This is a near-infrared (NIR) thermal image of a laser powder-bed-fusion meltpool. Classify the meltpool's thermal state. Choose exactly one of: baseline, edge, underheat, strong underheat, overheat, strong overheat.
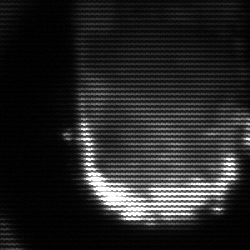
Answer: baseline